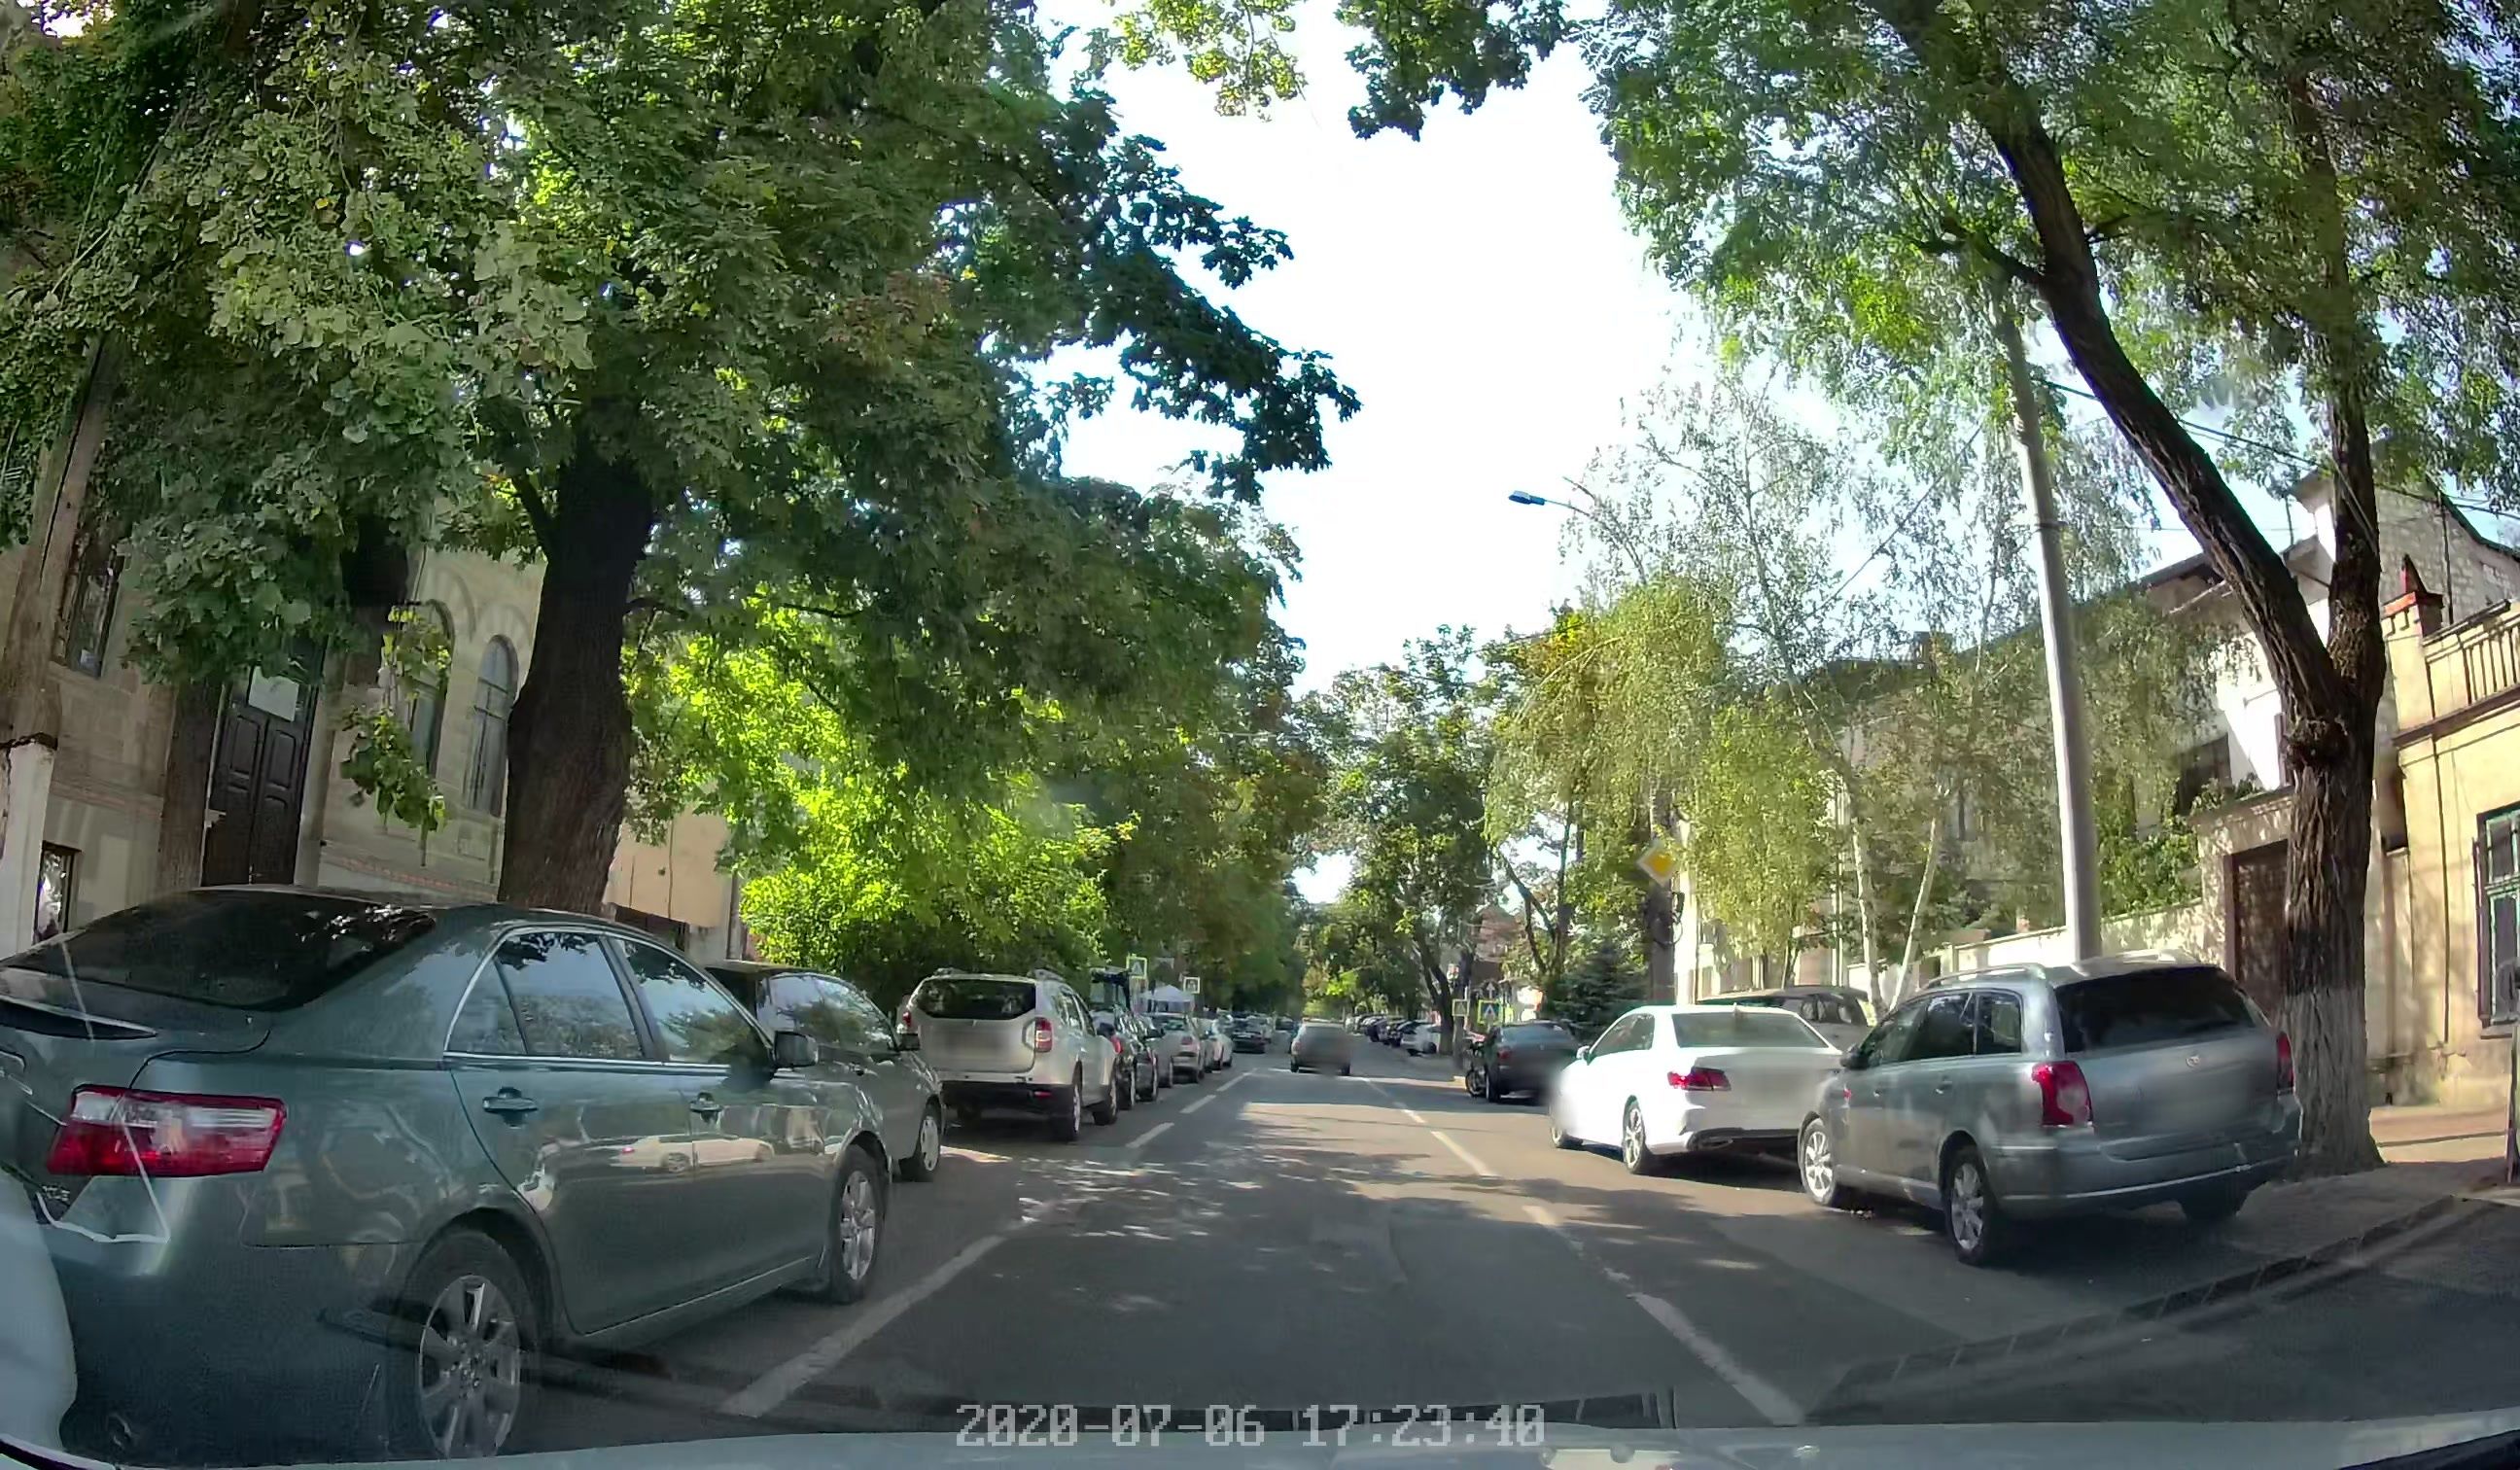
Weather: cloudy
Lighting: day
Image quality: good
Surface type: driving surface
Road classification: residential
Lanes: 2
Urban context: urban centre
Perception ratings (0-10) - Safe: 4.63, Lively: 8.85, Beautiful: 7.88, Boring: 1.71, Depressing: 2.94, Wealthy: 6.56